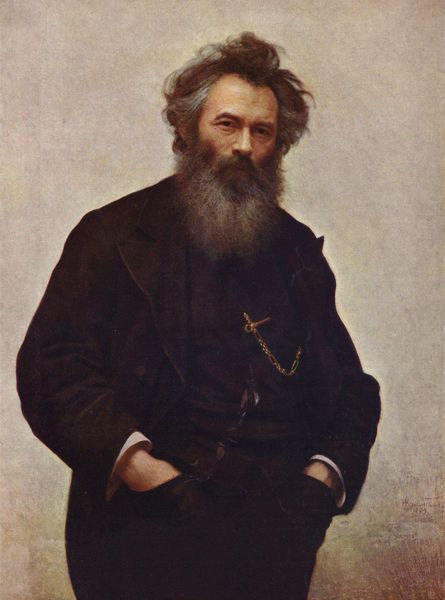
Titel: Porträt des Malers Siskin
Künstler: Iwan Nikolajewitsch Kramskoj
Standort: Sankt Petersburg
Institution: Staatliches Russisches Museum
Schlagwörter: dunkel, gemälde, hand, mann, schatten, weiß, braun, grau, haar, hell, hintergrund, licht, nase, schwarz, stirn, blick, malerei, alt, anzug, bart, hemd, hose, jacke, wand, augen, bärtig, gesicht, kragen, stehen, vollbart, ärmel, bildnis, hände, portrait, porträt, öl, gold, haare, mantel, pose, frontal, kette, violett, monochrom, weis, ölgemälde, wild, frack, ernst, uhr, knöpfe, jackett, revers, weste, alter, volbart, augenringe, backenbart, wirr, tasche, strähne, hosentaschen, uhrenkette, uhrkette, hemdsärmel, gliederkette, goldkette, kraus, hellgrau, aufschläge, leder, hosentasche, binde, dreiteiler, beleibt, russe, persönlichkeit, taschenuhr, taschen, graue haare, grauhaarig, marx, rübezahl, zottelig, karl marx, engels, zerzaust, jackentaschen, kommunist, seitentaschen, abstehen, graunbart, weiss hintergrund, zerzaustehaare, zerzaustes haar, kauz, goldenkette, verstruwwelt, verstrubbelt, strubelig